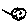
Label: moon